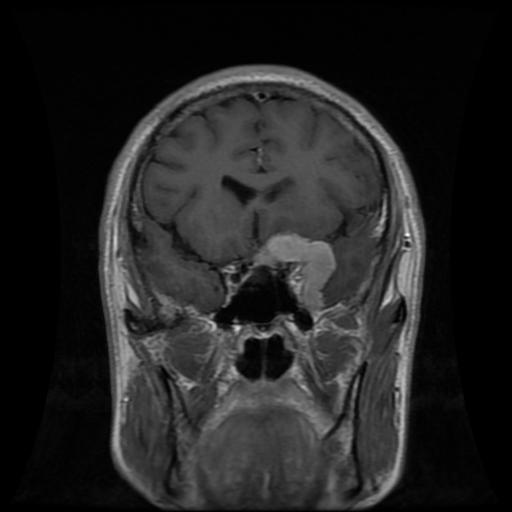
Label: meningioma